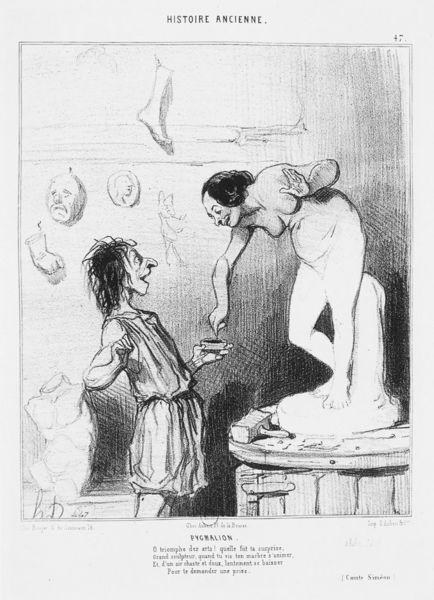
Titel: Pygmalion; aus der Serie: Histoire ancienne
Künstler: Honoré Daumier
Schlagwörter: fuß, hand, mann, nackt, schatten, busen, frau, nacht, nase, profil, schwarz, skizze, zeichnung, regal, falten, mensch, sockel, stein, bild, figur, haare, skulptur, statue, bein, brüste, modell, farbe, grafik, karikatur, nackte, podest, lachen, maske, torso, künstler, hakennase, strich, kunst, hammer, neugier, tunika, bildhauer, holzhammer, titten, schlägel, histoire, pygmalion, amüsement, zeichnung frau mann, ancienne, sehbehinderung